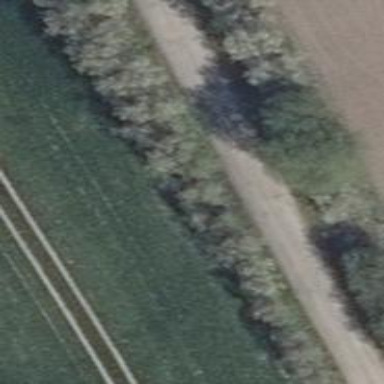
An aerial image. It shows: Row of trees in natural setting.